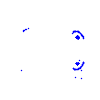
Particle: pion